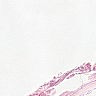
Metastatic tissue present: no